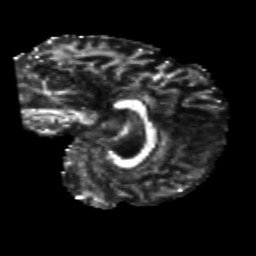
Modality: FA
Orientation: sagittal
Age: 46
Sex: male
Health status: healthy
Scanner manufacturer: siemens
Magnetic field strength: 3 T
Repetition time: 10.8 s
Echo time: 0.082 s